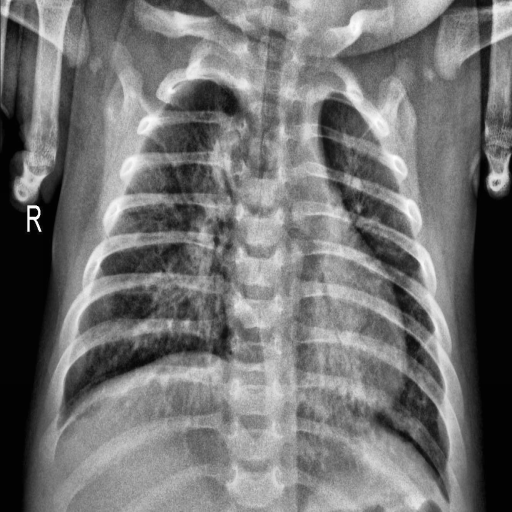
Finding: PNEUMONIA